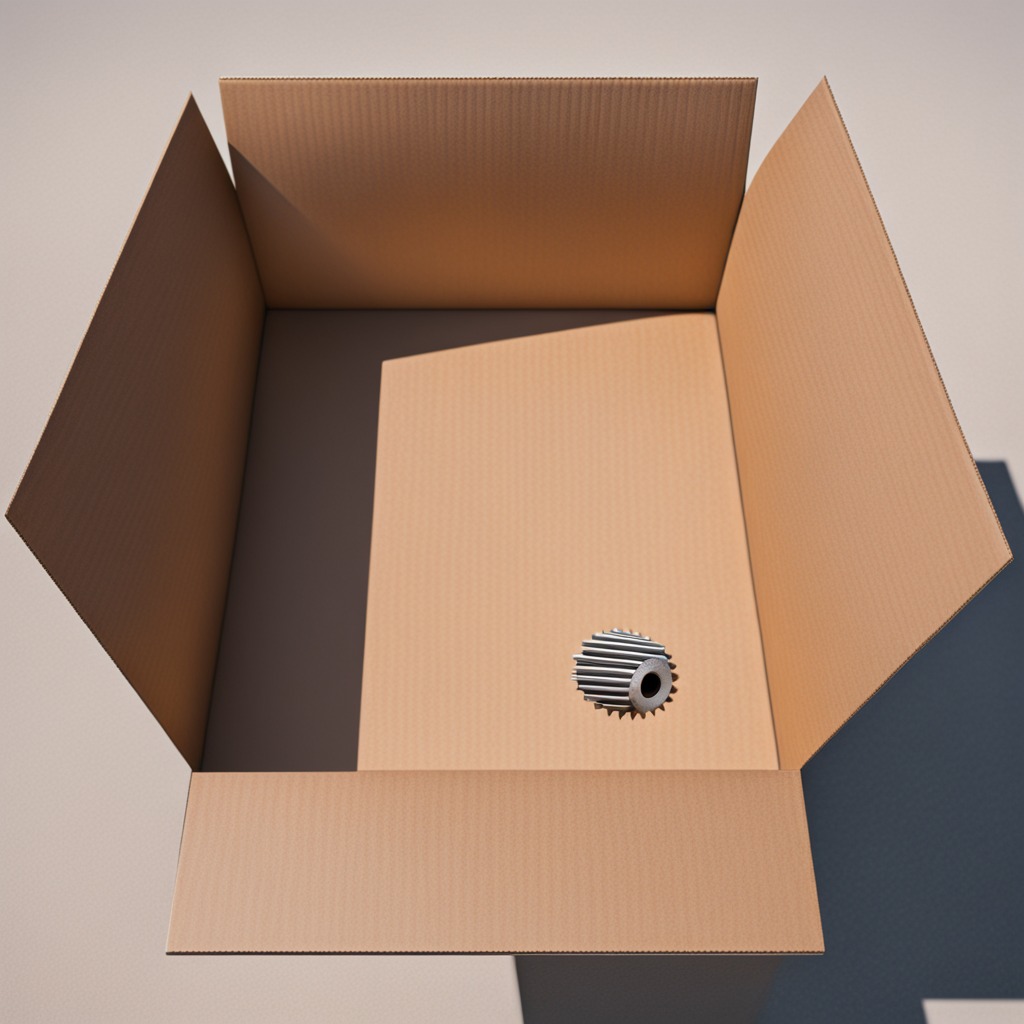
A steel gear with teeth is lying on the cardboard box surface in an outdoor workshop during daytime bright natural light soft shadows slightly creased but